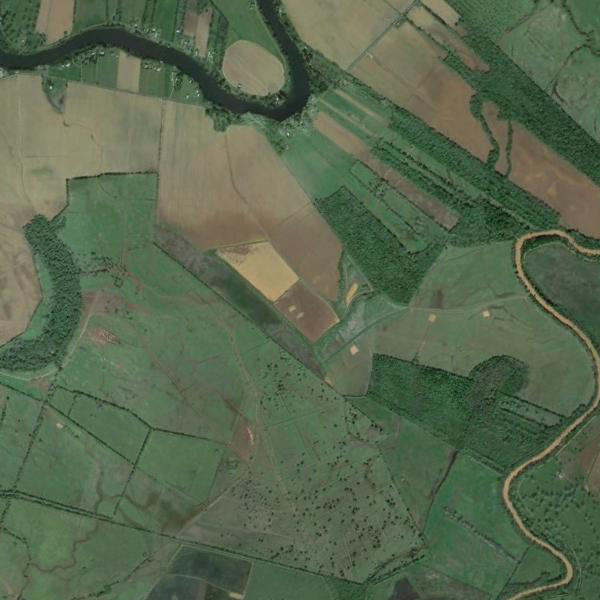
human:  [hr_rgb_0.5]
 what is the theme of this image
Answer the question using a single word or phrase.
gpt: farmland